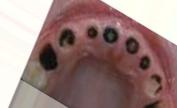
Condition: Caries